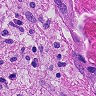
Metastatic tissue present: yes